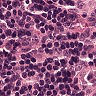
Metastatic tissue present: no